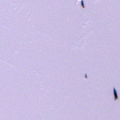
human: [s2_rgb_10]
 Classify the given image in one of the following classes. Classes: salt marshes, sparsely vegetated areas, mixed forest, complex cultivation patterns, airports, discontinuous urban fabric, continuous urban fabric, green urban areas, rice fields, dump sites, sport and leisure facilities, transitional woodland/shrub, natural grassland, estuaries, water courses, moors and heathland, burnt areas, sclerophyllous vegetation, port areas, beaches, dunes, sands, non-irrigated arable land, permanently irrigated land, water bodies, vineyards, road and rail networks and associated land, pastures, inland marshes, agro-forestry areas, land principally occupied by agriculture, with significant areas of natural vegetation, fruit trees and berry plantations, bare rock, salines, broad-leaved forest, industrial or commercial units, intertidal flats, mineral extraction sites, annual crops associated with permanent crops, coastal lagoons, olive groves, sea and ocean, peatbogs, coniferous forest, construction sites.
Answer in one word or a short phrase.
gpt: water bodies